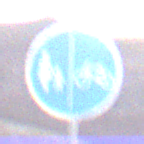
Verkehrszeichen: GetrennterRadUndGehwegRadwegRechts
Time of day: Dusk
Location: Outdoor (Nature)
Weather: Clear
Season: NotSpecified
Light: Natural